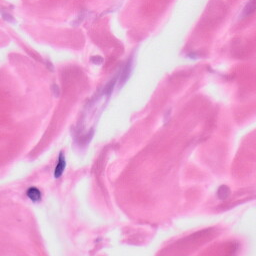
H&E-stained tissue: Skin